Aerial crown-view tile of a tropical tree (Barro Colorado Island, Panama), acquired 20240611:
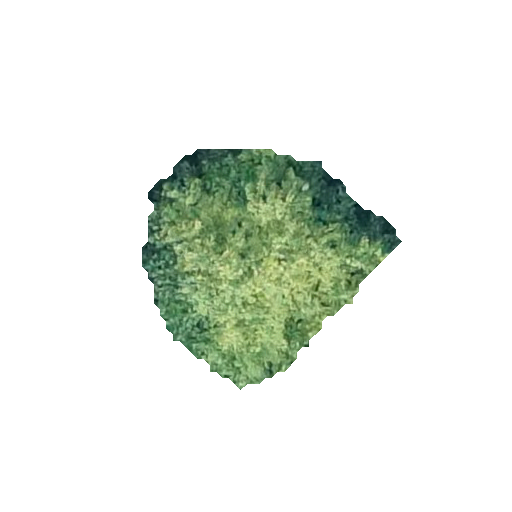
Species: Croton billbergianus
GBIF accepted scientific name: Croton billbergianus
Crown area: 63.51 m²